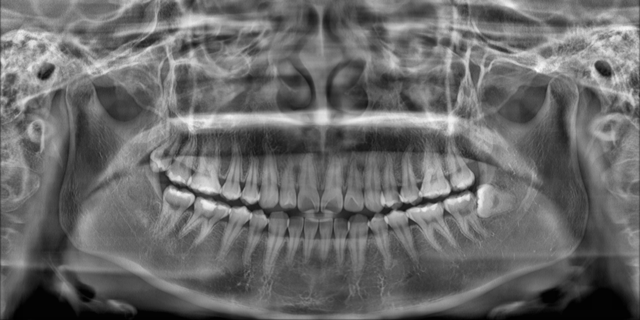
adult